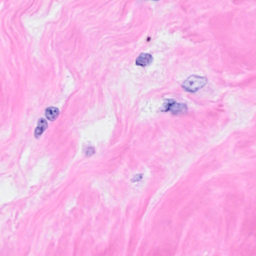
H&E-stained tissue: Breast